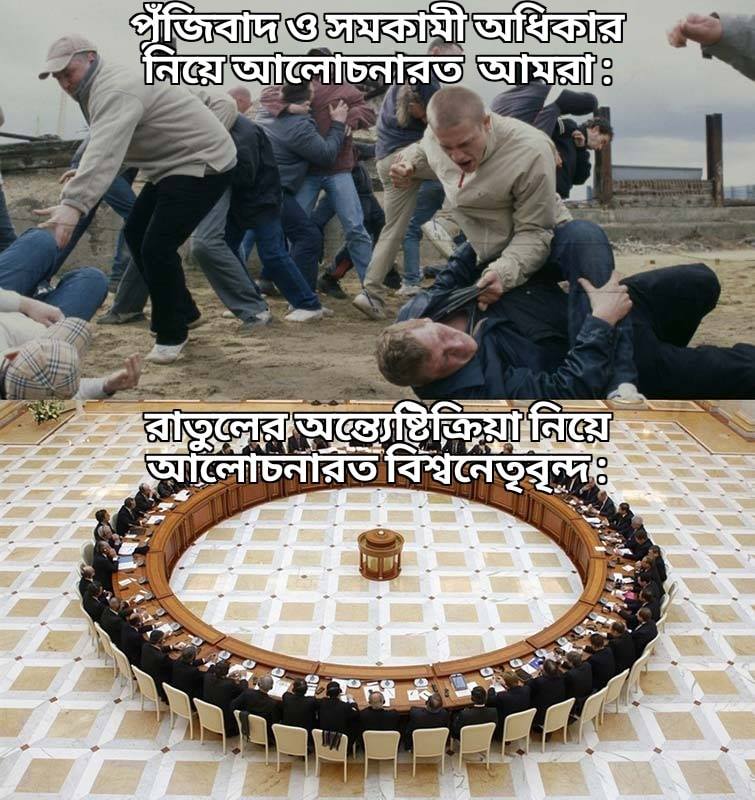
Caption: পুঁজিবাদ ও সমকামী অধিকার নিয়ে আলোচনারত আমরা :    রাতুলের অন্তেষ্টিক্রিয়া নিয়ে আলোচনারত বিশ্বনেতৃবৃন্দ :
Label: non-hate